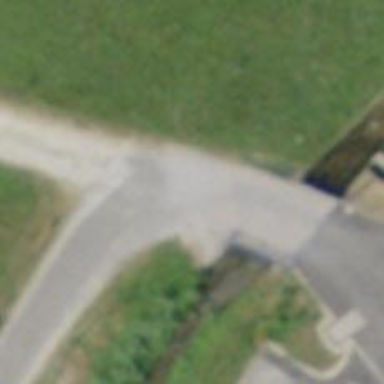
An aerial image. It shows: Service road with grade1 tracktype.